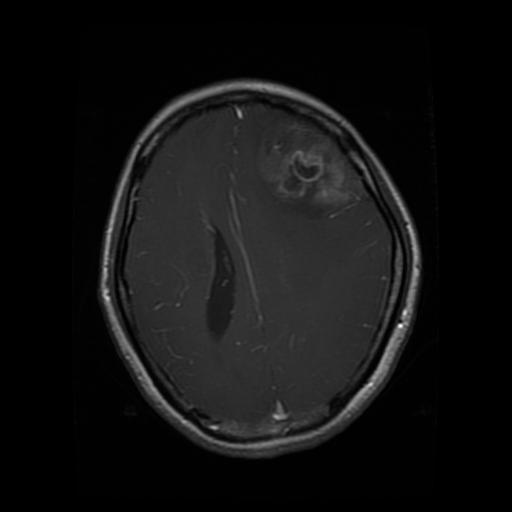
Label: glioma